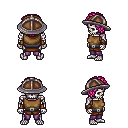
a pixel art fantasy rpg character, male body template, skeleton, leather chest armor, magenta pants, pink curly afro hairstyle, chain helm, cloth bracers, four views (front, back, left, right), 2x2 character sprite sheet, small pixel art, hard edges, no anti-aliasing